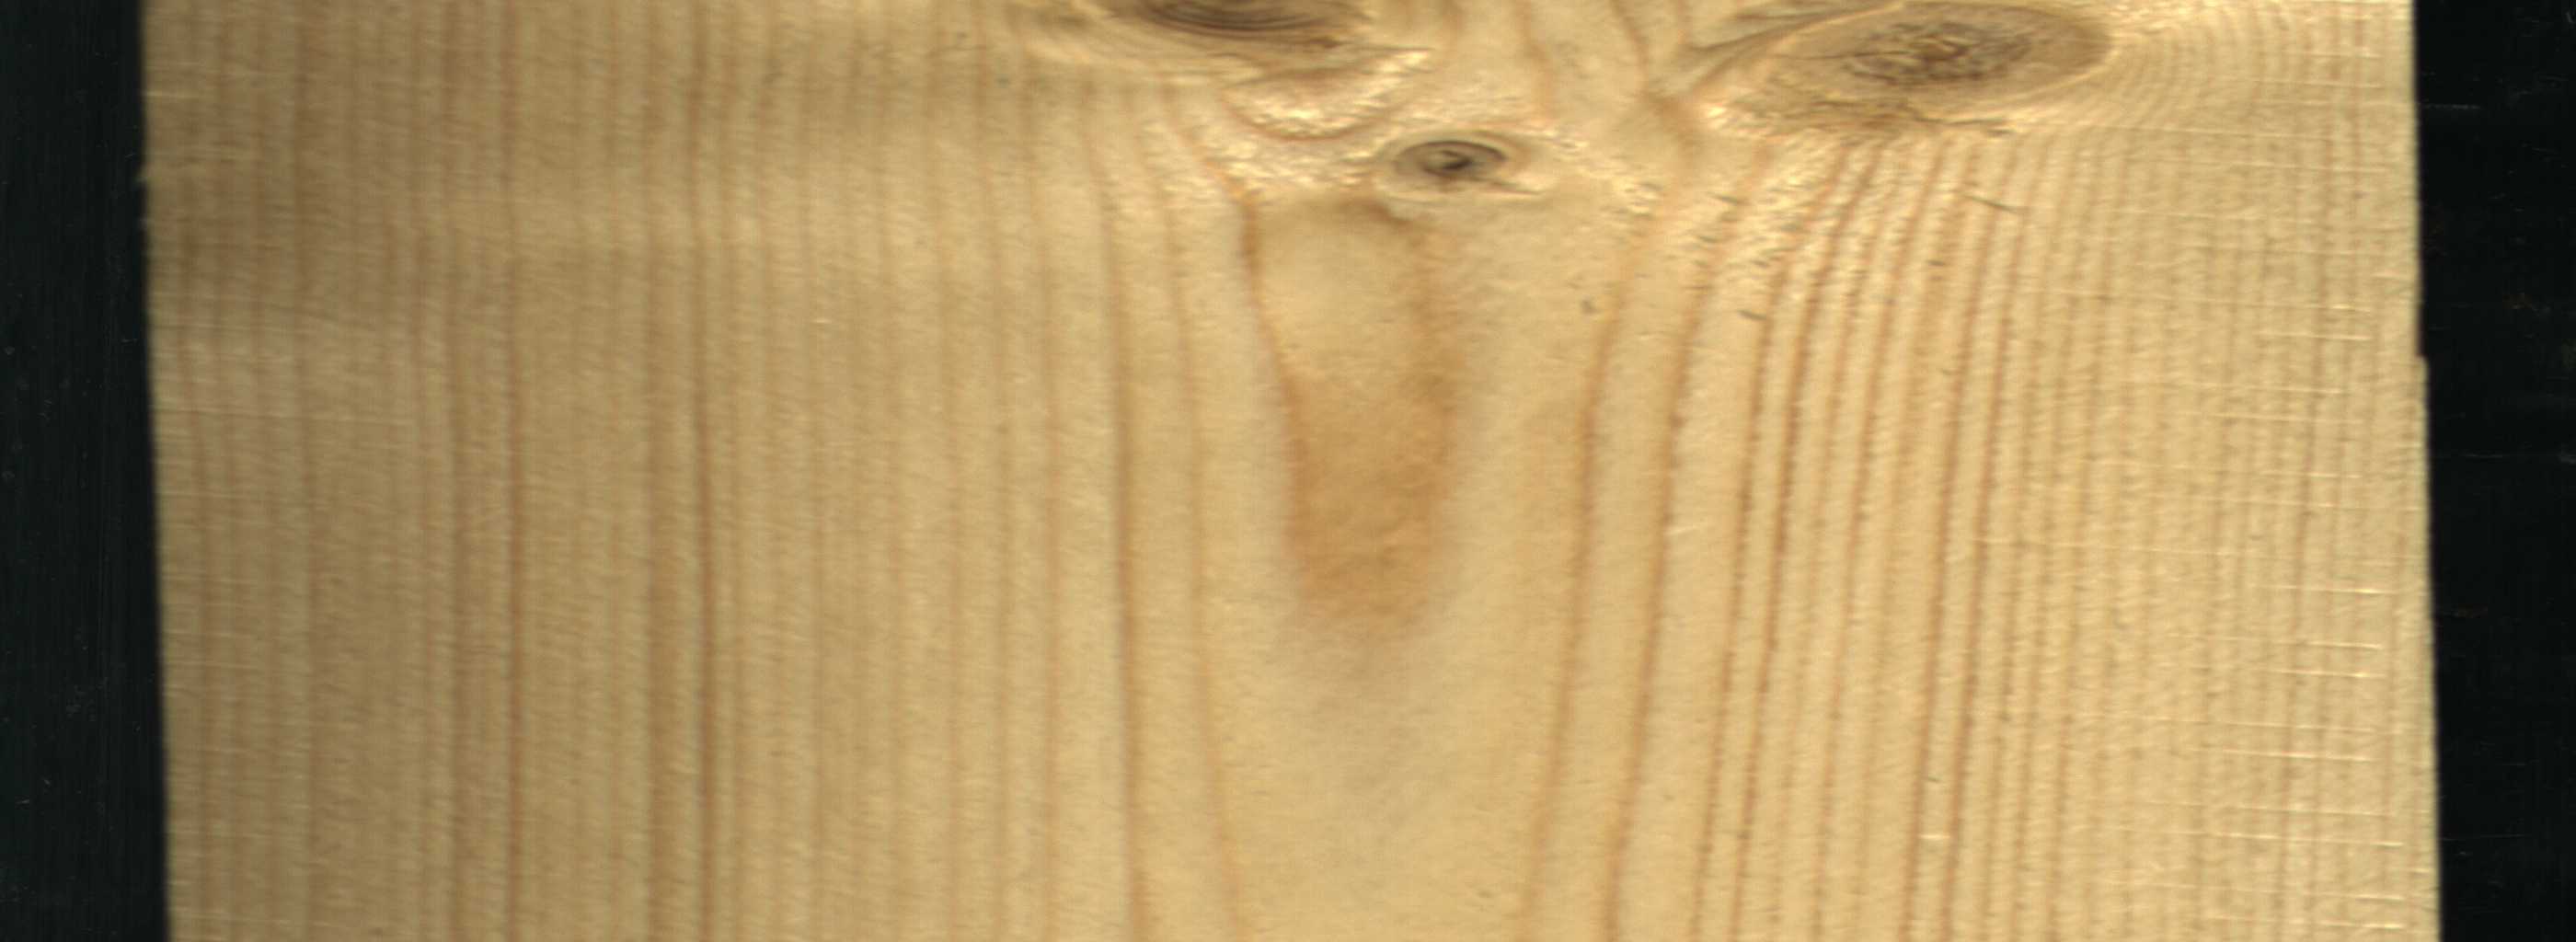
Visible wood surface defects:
Live_Knot
Live_Knot
Live_Knot